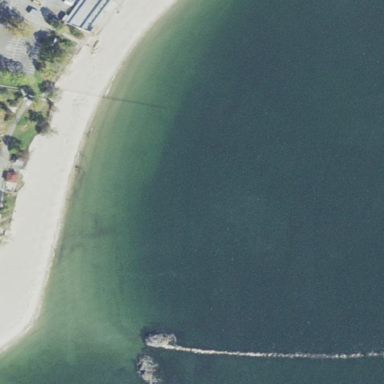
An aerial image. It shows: Sandy beach.